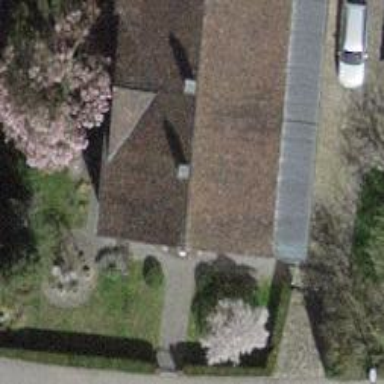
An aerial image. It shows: Building with tiled roof.